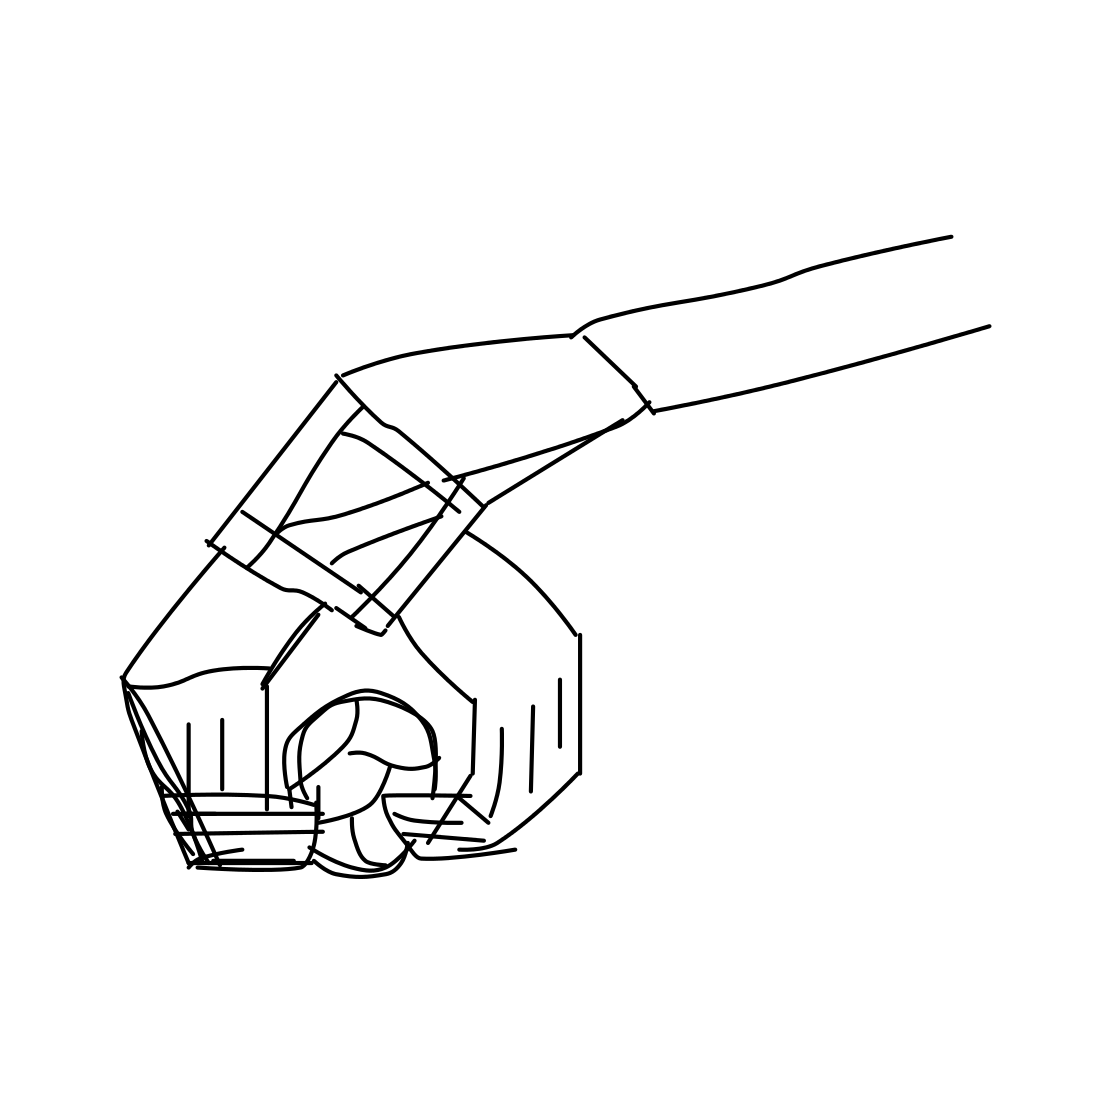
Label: crane (machine)